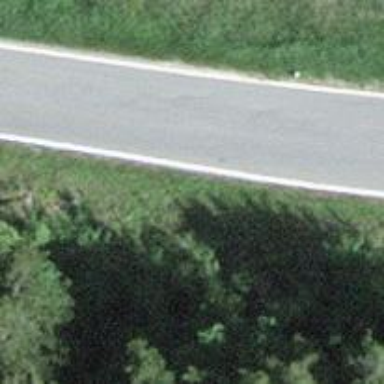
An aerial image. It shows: Tertiary road.